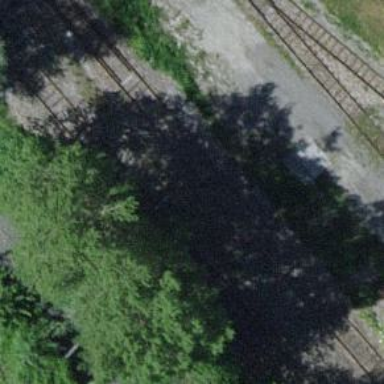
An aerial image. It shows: Single spur service track.